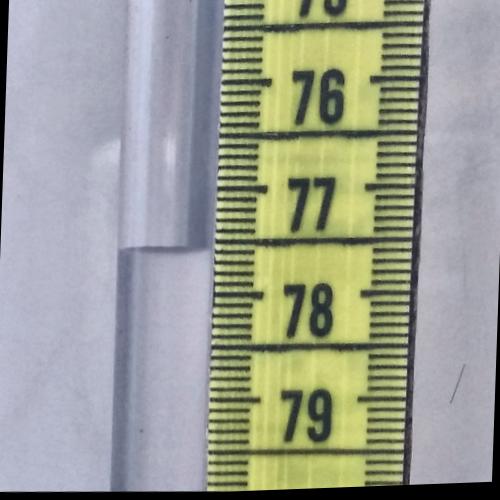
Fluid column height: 77.6 cm